Interaction volume radius: 10 \u00c5
Interaction volume height: 10 \u00c5
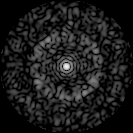
Disorder parameter: 0.8474